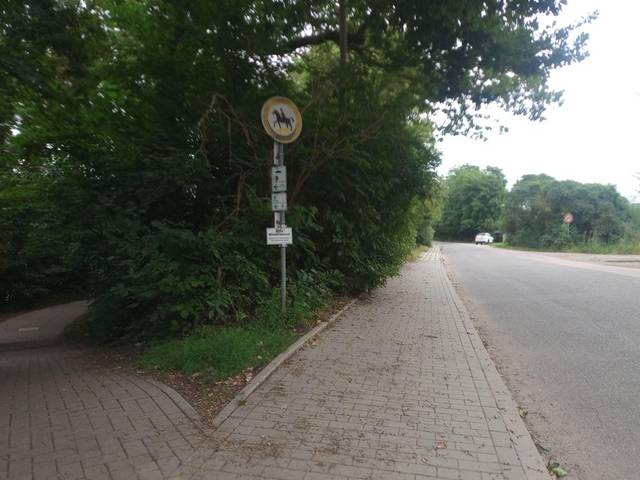
Region: Germany
Coordinates: 51.787, 11.722